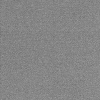
Atmospheric dust classification: dusty